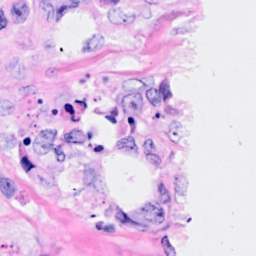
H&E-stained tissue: Breast